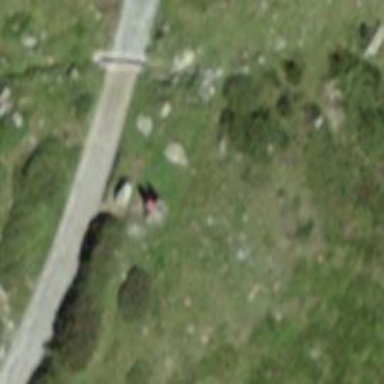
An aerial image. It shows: Bench for seating.